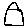
Label: house